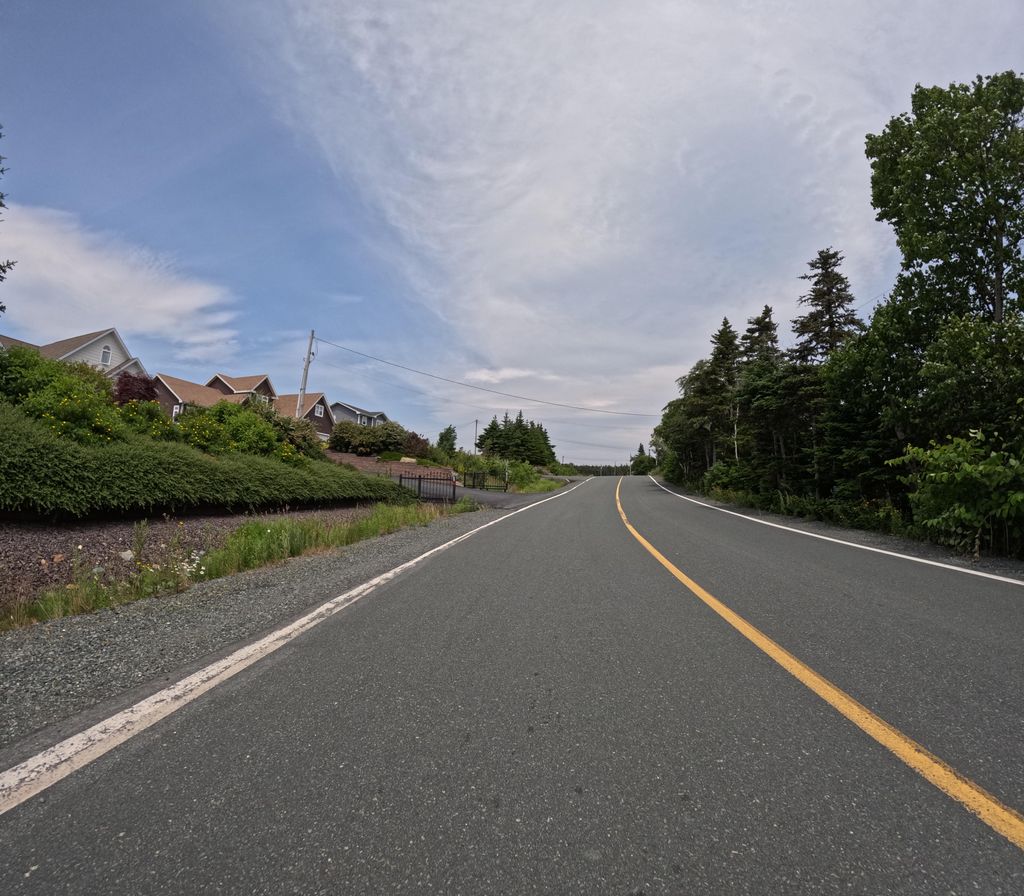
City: st_johns